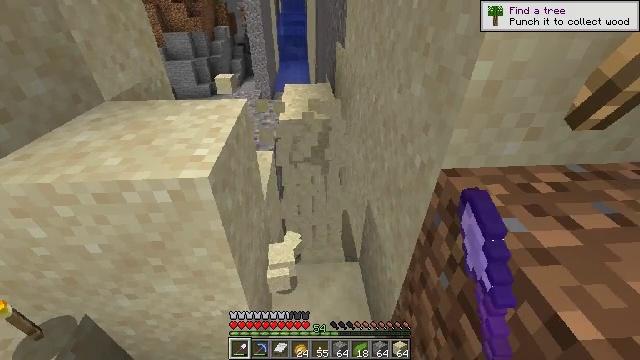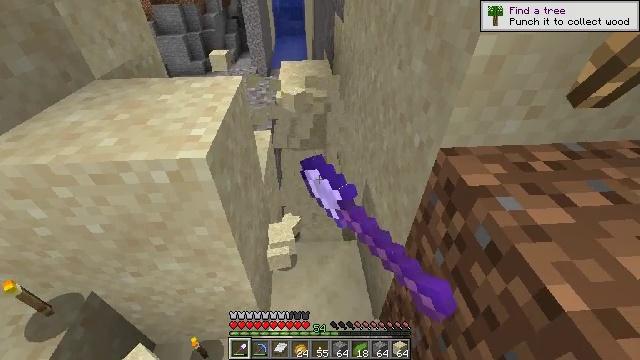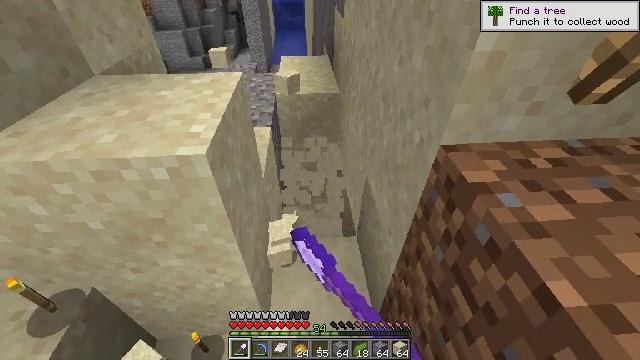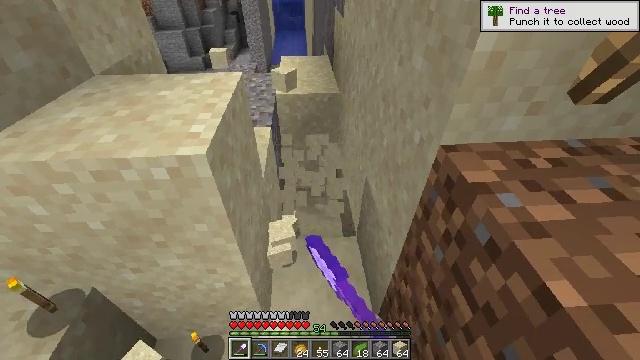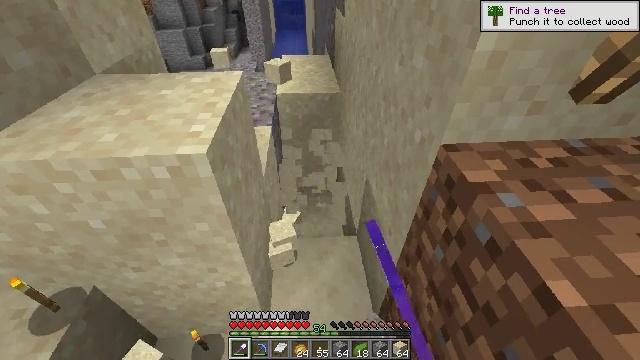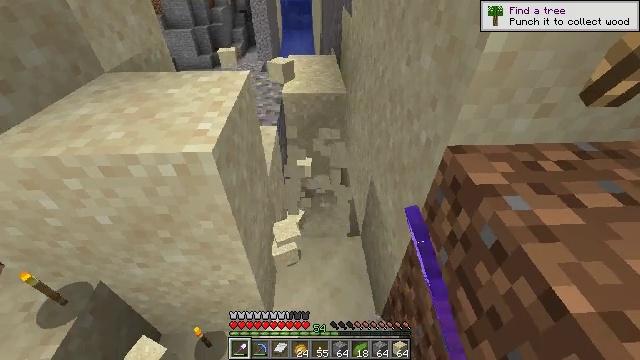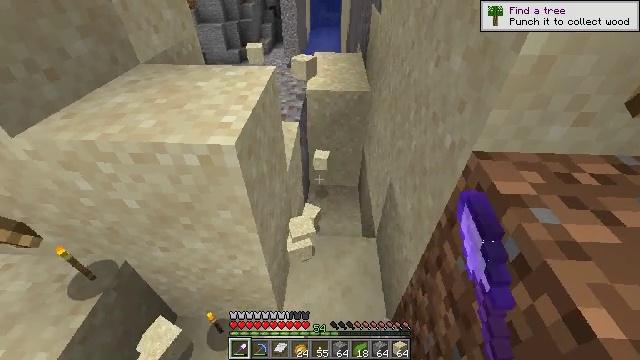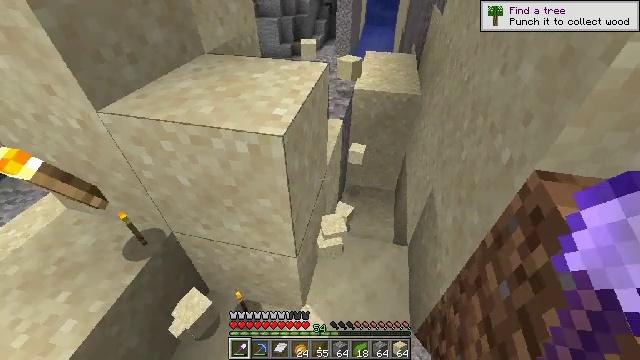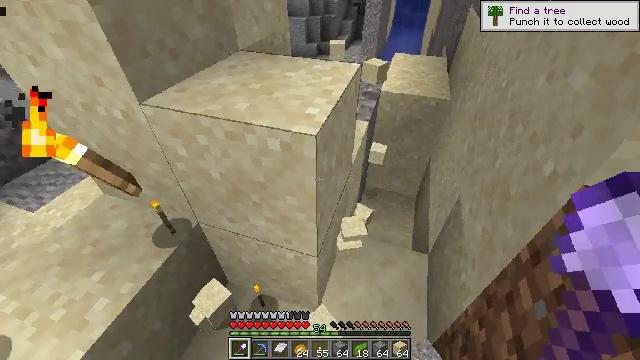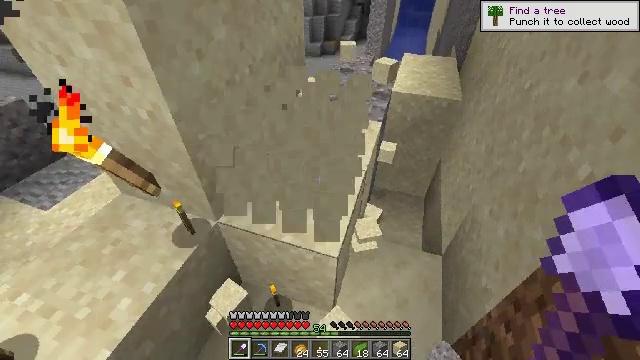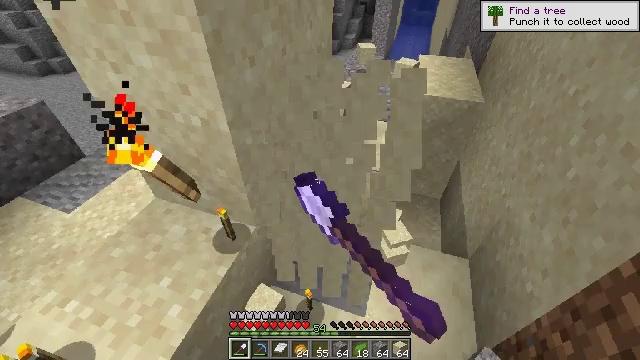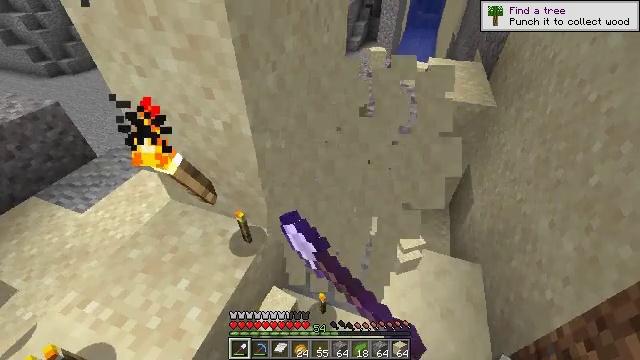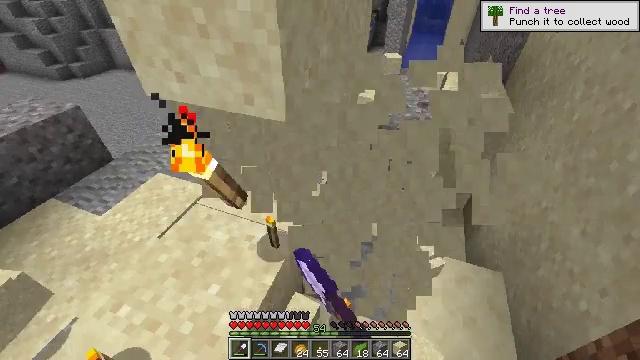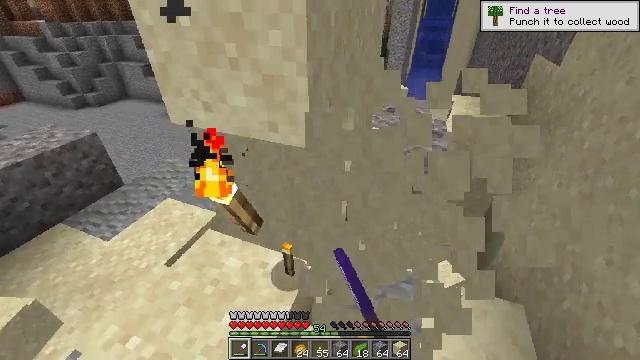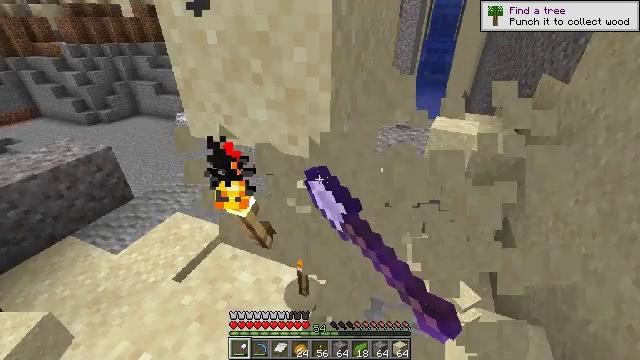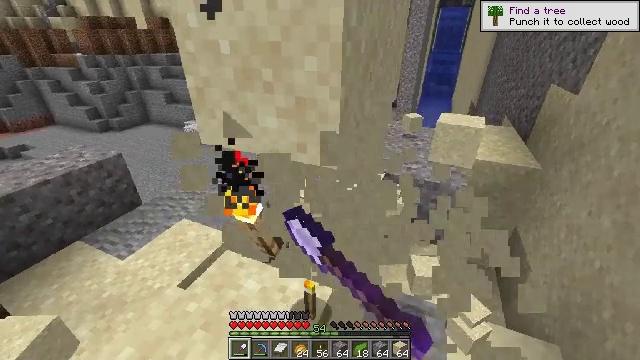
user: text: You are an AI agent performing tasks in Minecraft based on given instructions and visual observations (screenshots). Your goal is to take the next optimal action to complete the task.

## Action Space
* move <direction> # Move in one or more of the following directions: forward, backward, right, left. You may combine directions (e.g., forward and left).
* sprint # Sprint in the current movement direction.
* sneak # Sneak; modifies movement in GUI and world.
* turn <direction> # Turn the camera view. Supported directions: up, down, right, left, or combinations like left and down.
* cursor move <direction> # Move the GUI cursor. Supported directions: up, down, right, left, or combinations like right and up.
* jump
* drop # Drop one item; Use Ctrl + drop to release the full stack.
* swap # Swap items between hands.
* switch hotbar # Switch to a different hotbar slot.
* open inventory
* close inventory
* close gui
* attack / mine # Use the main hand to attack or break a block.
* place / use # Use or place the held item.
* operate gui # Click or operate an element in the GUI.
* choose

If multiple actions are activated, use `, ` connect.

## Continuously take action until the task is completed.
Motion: motion action
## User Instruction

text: Dig up some sand.
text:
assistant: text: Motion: turn down, attack / mine
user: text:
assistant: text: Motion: attack / mine
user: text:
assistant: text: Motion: attack / mine
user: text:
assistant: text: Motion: attack / mine
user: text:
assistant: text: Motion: turn left, attack / mine
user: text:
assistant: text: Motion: turn left
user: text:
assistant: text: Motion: move left, turn left
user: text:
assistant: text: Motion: move left, turn left
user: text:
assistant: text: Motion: move left, attack / mine
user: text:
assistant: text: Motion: move left, attack / mine
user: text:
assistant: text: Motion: move left, attack / mine
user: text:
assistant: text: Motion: attack / mine
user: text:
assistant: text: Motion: turn up, attack / mine
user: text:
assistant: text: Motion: turn left and up, attack / mine
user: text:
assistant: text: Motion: turn left and up
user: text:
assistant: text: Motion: turn up
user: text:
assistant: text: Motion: attack / mine
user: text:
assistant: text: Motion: attack / mine
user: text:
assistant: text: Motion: attack / mine
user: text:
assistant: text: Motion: turn up
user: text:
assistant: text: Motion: turn right and up
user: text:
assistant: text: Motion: turn right and up
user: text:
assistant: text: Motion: turn up
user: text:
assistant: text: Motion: turn up
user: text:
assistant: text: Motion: turn up
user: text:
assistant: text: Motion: attack / mine
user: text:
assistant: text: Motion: attack / mine
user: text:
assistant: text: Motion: attack / mine
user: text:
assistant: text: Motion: turn down
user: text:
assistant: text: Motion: turn down